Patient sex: M
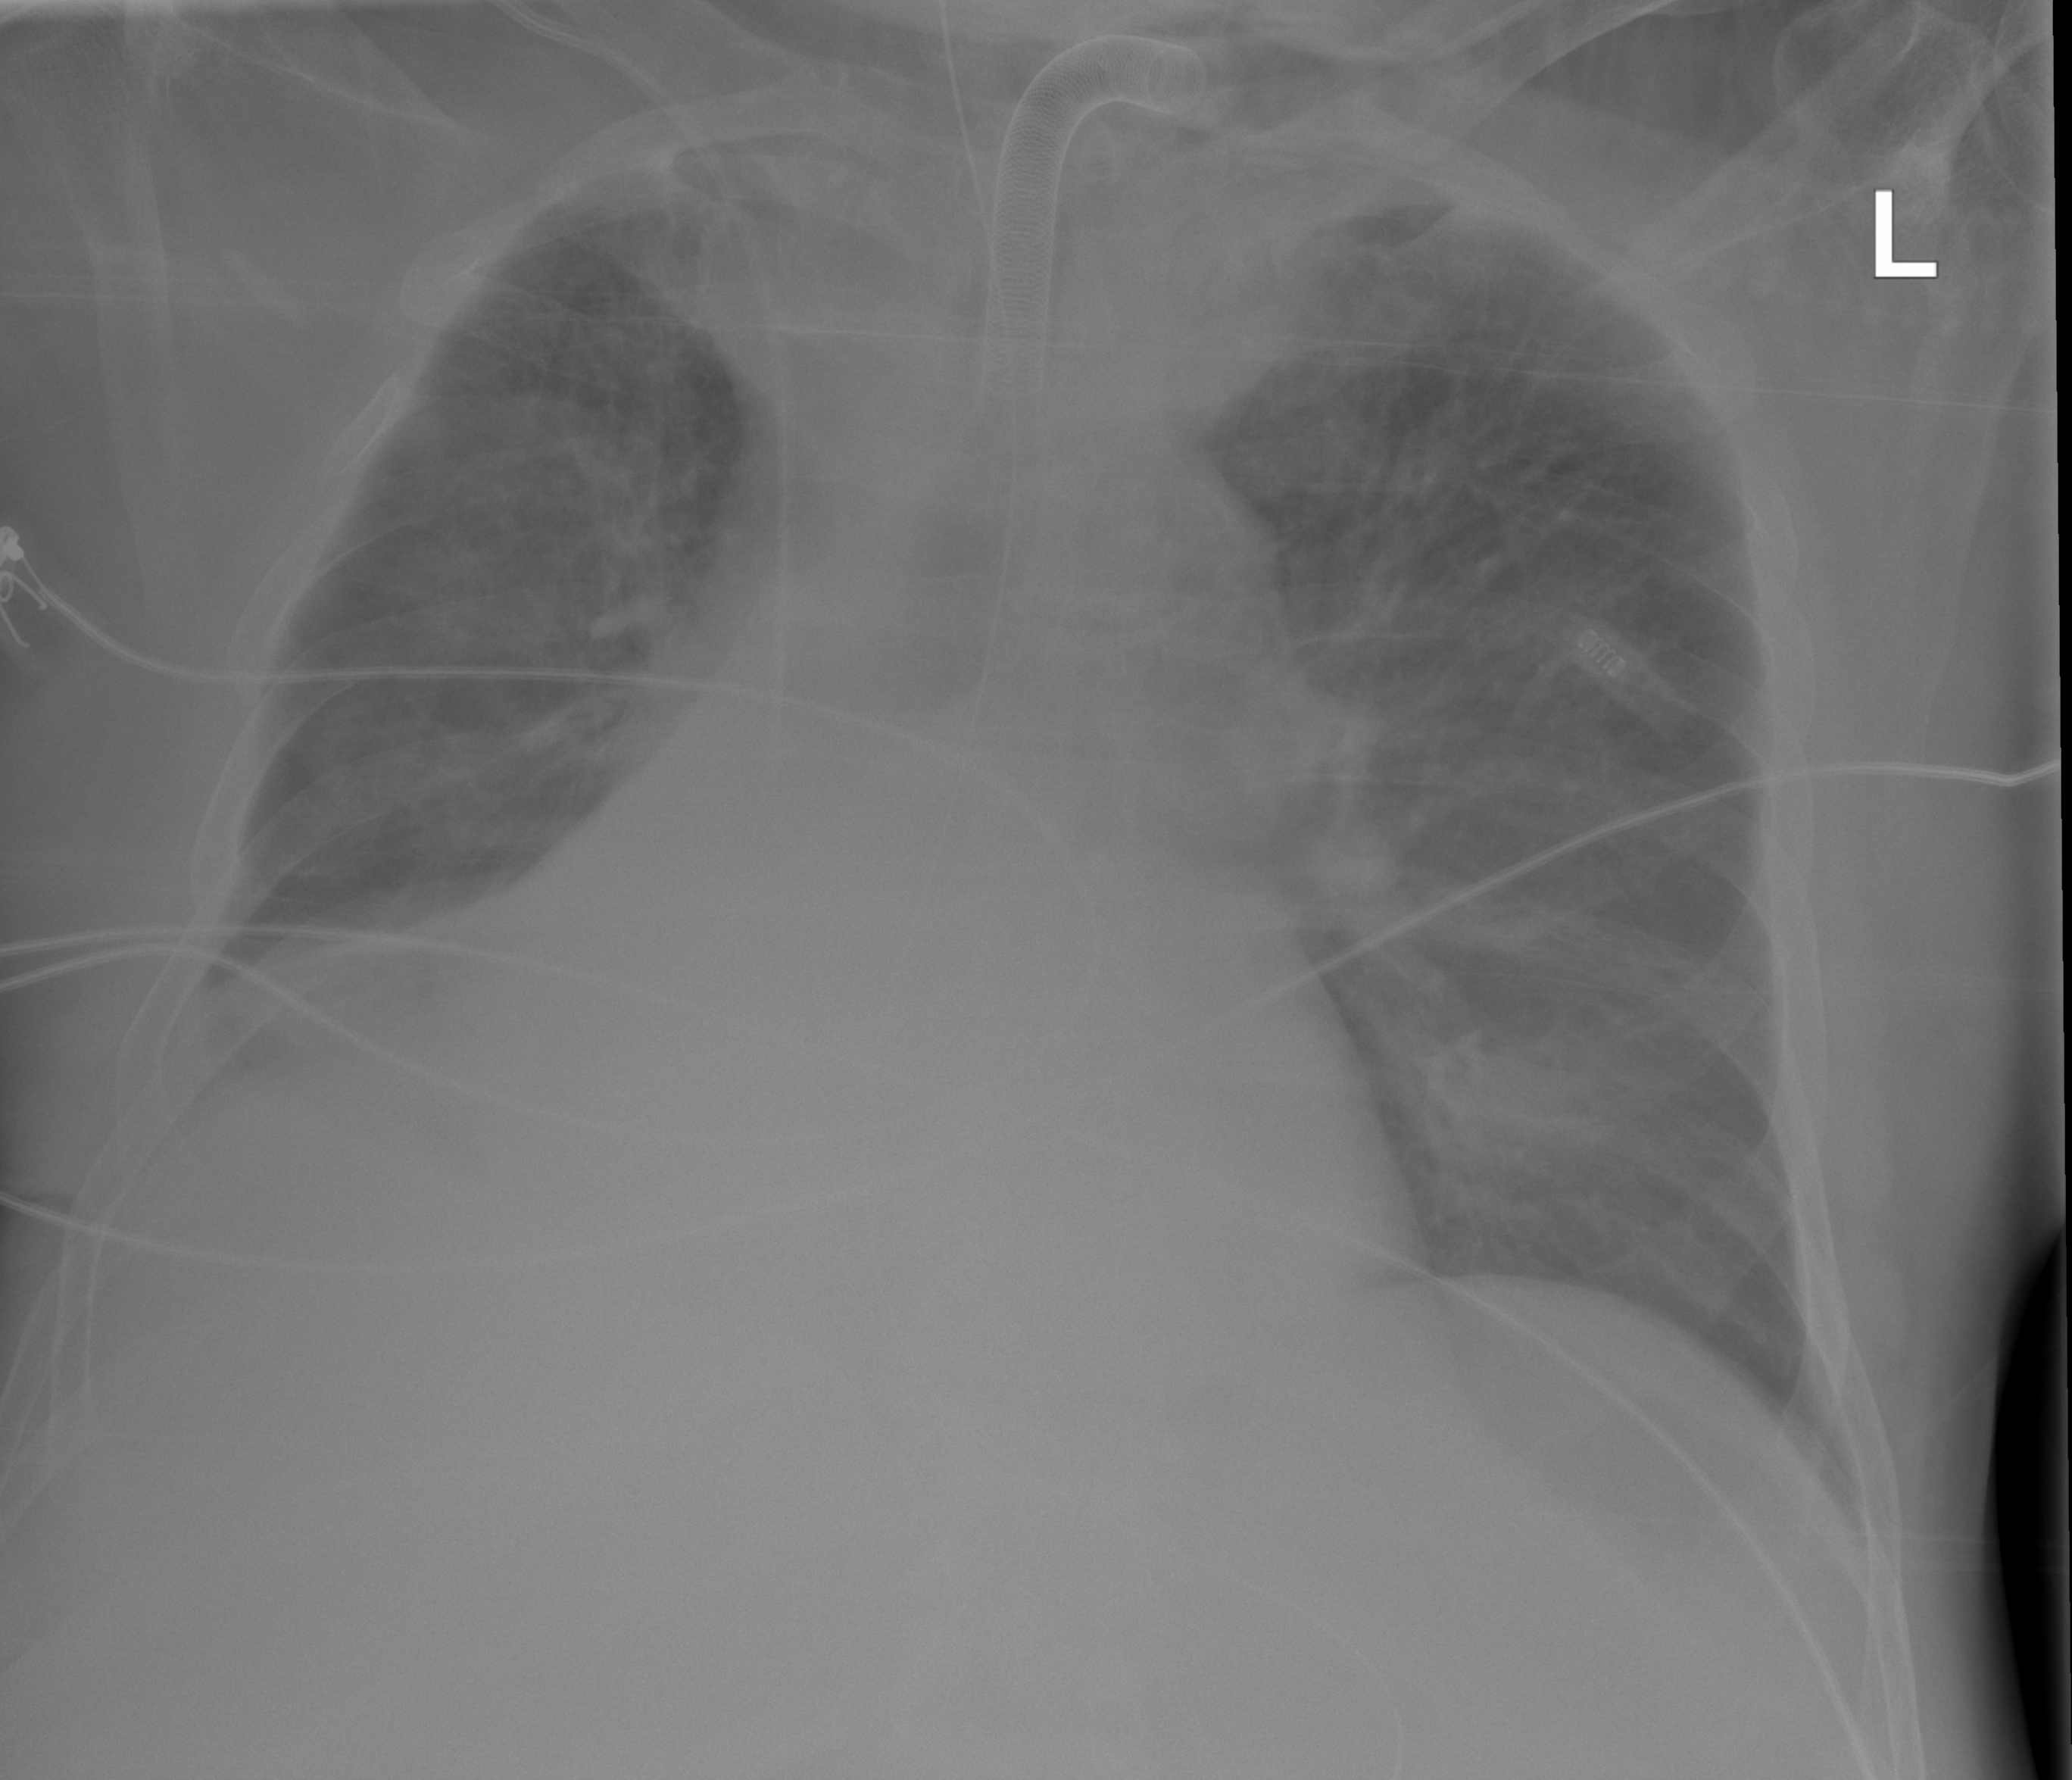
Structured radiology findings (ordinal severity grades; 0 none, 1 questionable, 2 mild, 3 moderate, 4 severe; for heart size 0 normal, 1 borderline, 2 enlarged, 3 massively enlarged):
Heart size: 0
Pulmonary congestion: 0
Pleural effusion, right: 2
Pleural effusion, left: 0
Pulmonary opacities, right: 0
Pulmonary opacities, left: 0
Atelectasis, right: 3
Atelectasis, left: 0